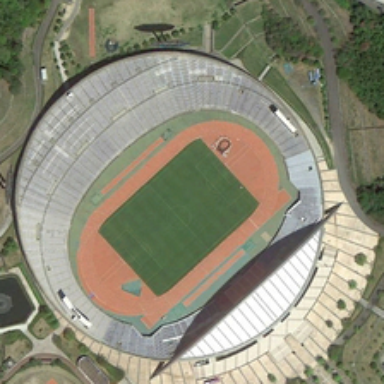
Many green trees are around a large stadium .